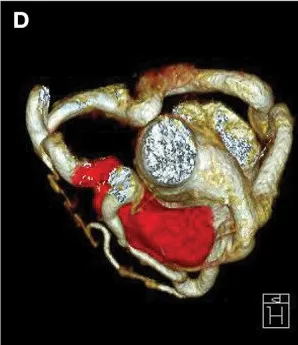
Arrow), the left and right coronary artery were connected with each other and formed a closed loop at the base of the heart.
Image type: radiology (ct)